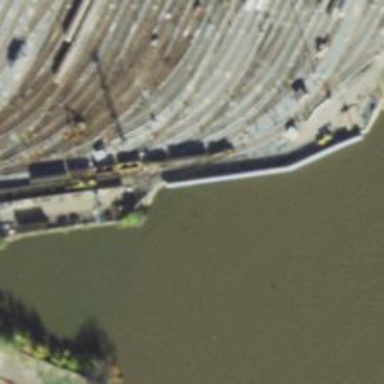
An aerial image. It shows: Electrified rail service yard.